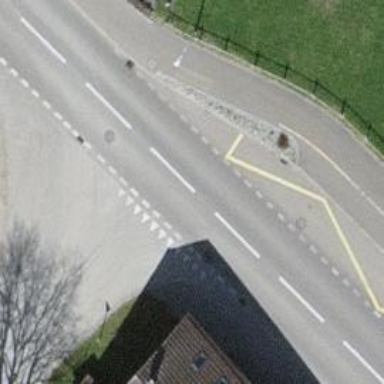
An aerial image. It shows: Secondary road with track for cycling on the left side.